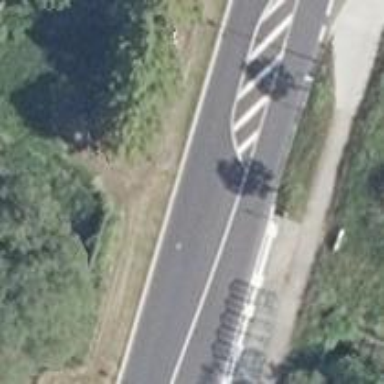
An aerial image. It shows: Public transport stop position.